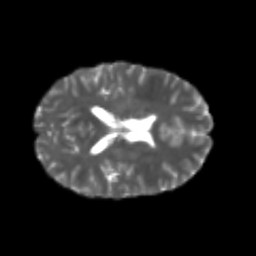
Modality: T2w
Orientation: axial
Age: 23
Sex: female
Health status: healthy
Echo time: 0.074 s